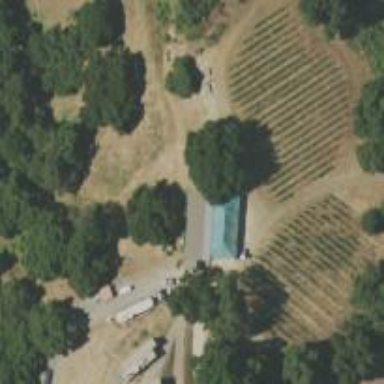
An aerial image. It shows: Vineyard with grape crops.